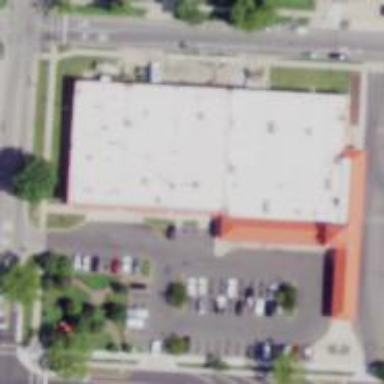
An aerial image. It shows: Supermarket.